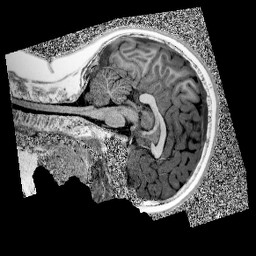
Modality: UNIT1
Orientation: sagittal
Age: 10
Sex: male
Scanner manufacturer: siemens
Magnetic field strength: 3 T
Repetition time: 4 s
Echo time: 0.00299 s